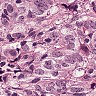
Metastatic tissue present: yes